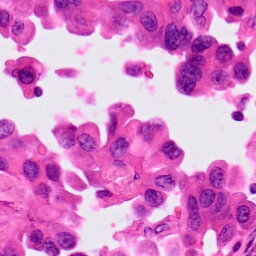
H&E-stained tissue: Lung